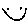
Label: smiley face